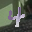
Label: 4